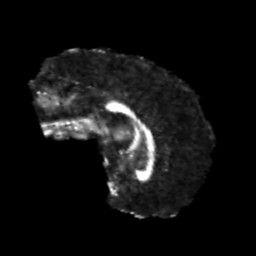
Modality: FA
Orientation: sagittal
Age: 22
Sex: female
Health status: healthy
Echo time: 0.074 s